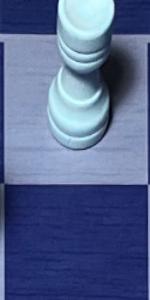
Label: Empty